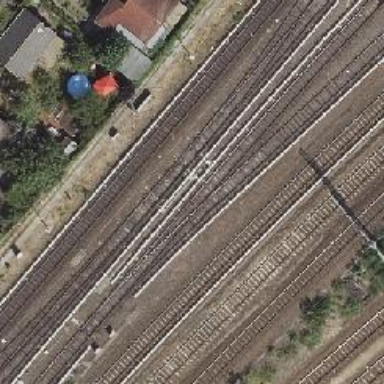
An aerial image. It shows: Yard used for service activities. There is electrified light rail track in the area.